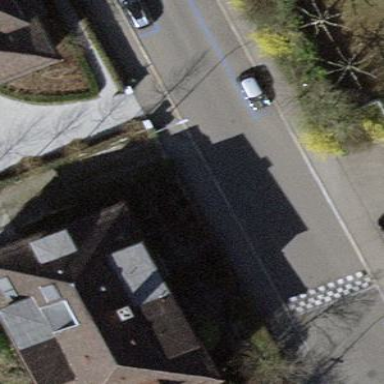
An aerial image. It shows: Building with hipped roof shape.